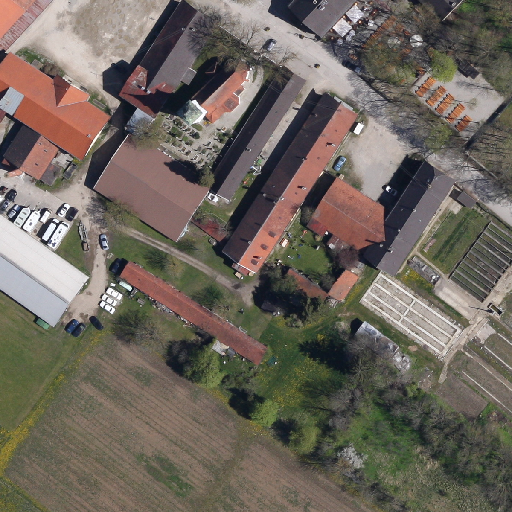
Referring expression: building along the road